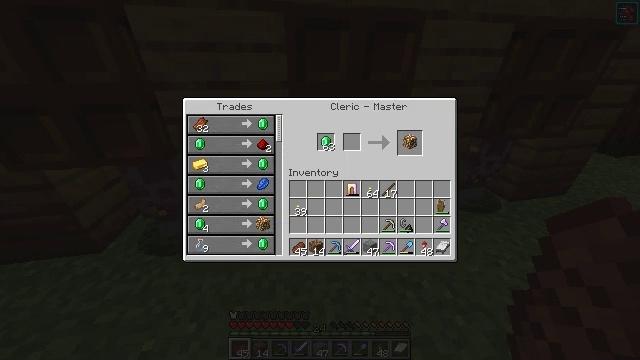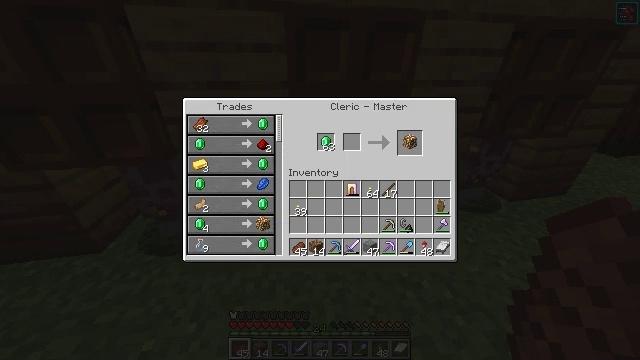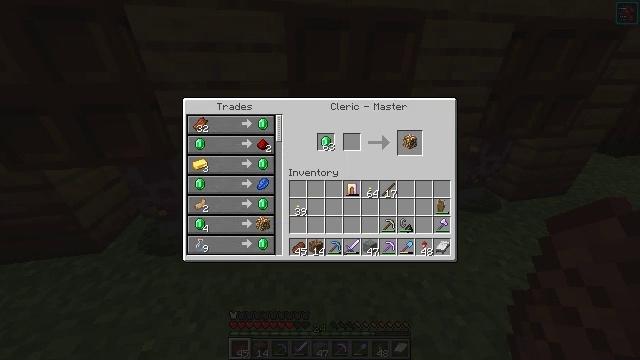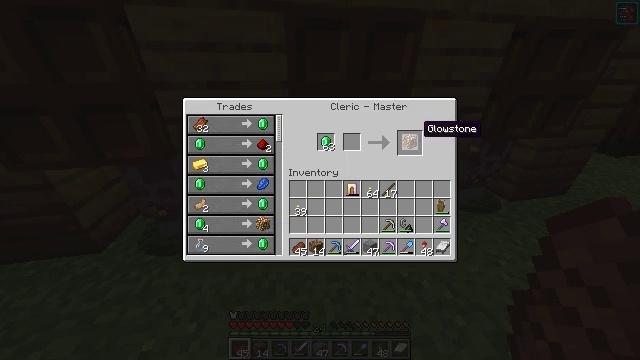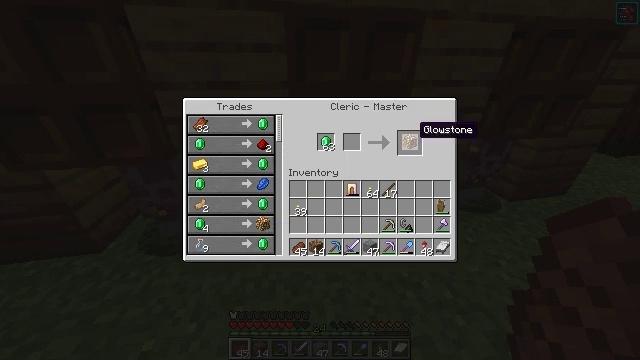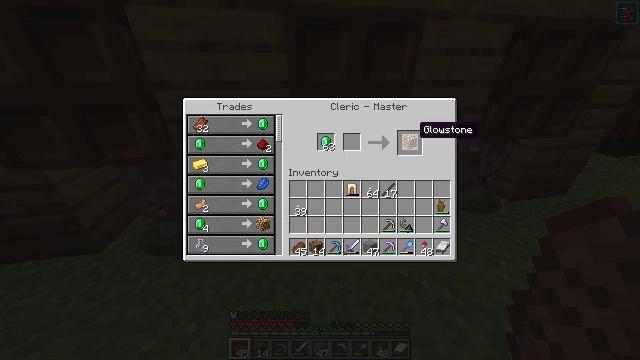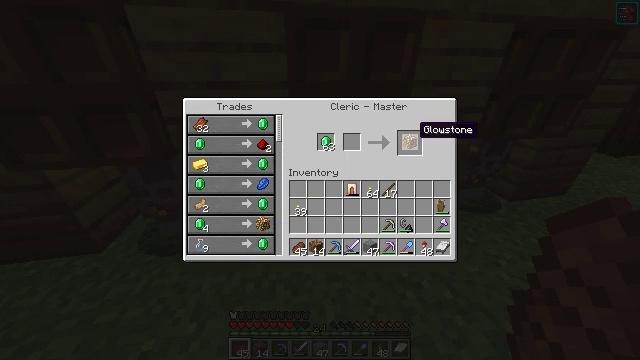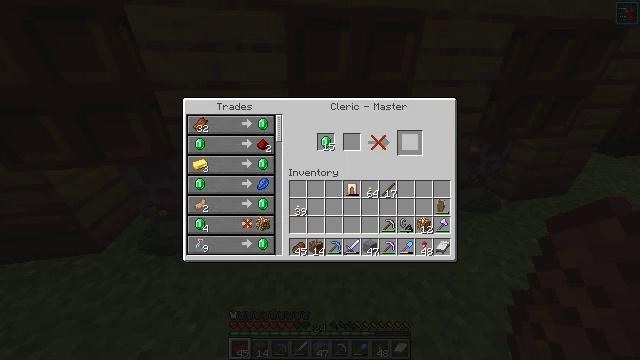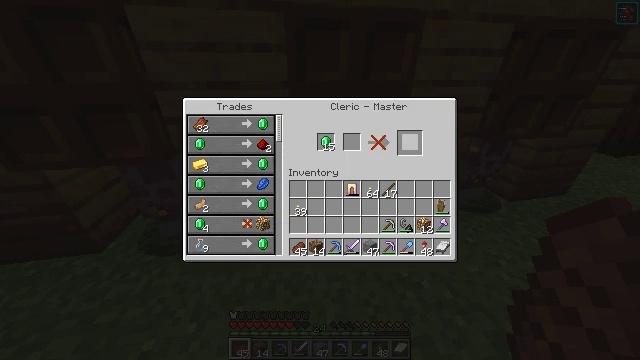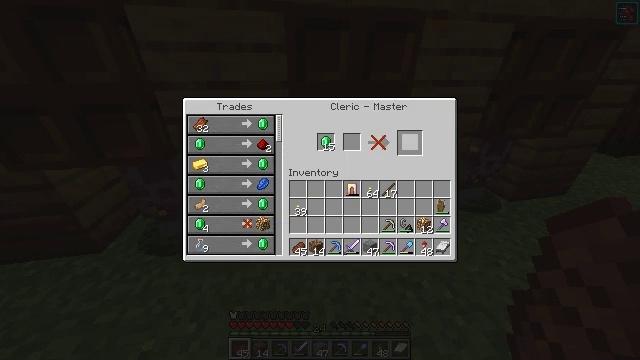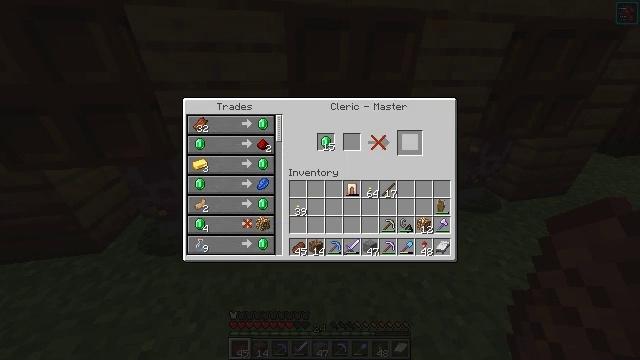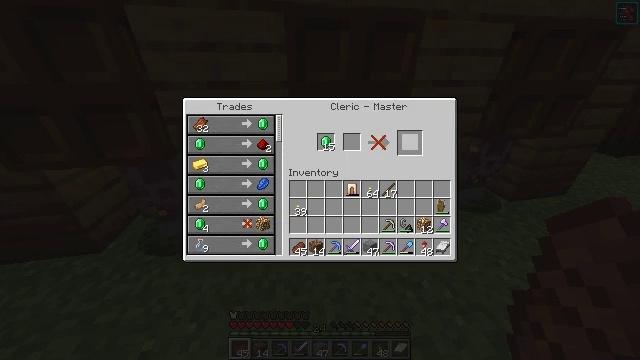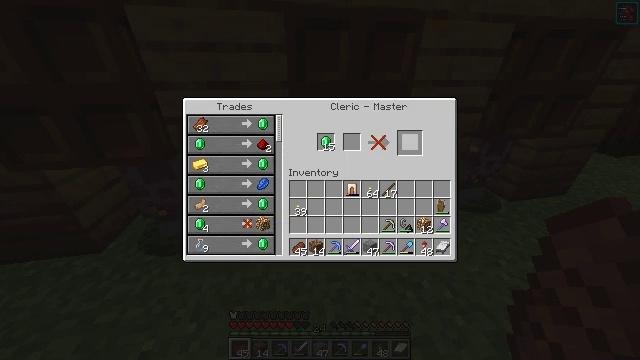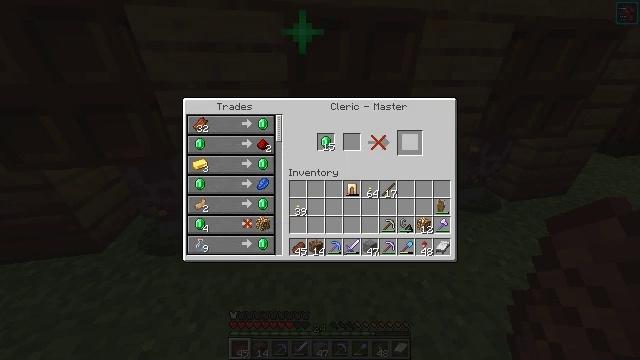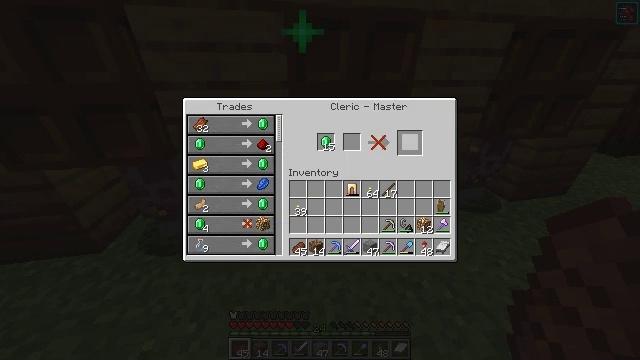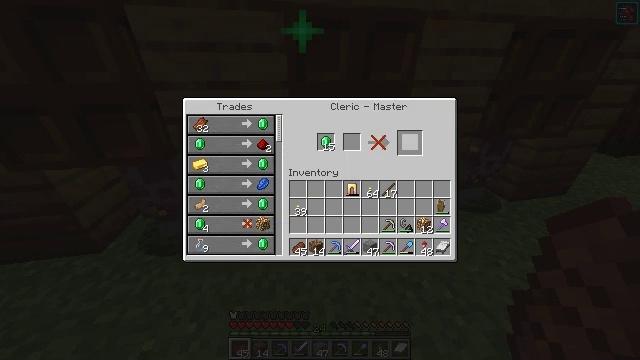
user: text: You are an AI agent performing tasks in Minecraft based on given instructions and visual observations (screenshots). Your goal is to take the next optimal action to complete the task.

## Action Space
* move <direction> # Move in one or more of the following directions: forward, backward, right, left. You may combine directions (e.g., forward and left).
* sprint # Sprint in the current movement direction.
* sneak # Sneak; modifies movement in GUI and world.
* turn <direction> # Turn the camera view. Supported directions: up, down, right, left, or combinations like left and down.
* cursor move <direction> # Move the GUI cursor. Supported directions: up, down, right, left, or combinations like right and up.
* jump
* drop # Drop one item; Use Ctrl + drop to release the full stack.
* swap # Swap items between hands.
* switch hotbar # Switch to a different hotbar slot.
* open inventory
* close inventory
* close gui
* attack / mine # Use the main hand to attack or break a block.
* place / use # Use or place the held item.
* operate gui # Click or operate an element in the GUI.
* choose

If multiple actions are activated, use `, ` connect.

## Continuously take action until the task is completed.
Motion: motion action
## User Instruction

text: Use the crafting table to make a glowstone from dust.
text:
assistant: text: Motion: sneak
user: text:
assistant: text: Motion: sneak, cursor move left
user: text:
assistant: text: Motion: sneak
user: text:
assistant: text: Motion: sneak
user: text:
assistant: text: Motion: sneak
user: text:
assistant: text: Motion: sneak
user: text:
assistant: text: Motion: sneak, operate gui
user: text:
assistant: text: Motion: sneak, operate gui
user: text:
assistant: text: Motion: sneak, operate gui
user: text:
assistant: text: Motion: sneak
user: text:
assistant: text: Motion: sneak
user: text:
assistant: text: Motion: sneak
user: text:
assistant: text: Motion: sneak
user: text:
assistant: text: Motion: sneak
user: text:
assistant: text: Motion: sneak
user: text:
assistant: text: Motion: sneak, cursor move left
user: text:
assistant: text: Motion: sneak, cursor move left
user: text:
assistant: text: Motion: sneak
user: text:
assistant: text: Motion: sneak
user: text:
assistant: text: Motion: sneak
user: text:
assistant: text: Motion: sneak
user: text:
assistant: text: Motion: sneak
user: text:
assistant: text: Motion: no_op
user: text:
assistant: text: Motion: no_op
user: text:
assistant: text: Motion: no_op
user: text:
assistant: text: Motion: no_op
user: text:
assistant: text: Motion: no_op
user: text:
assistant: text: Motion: no_op
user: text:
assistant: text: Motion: no_op
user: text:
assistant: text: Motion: no_op